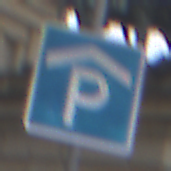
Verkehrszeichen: Parkhaus
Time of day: Midday
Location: Outdoor (Urban)
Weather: Overcast
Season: NotSpecified
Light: Natural